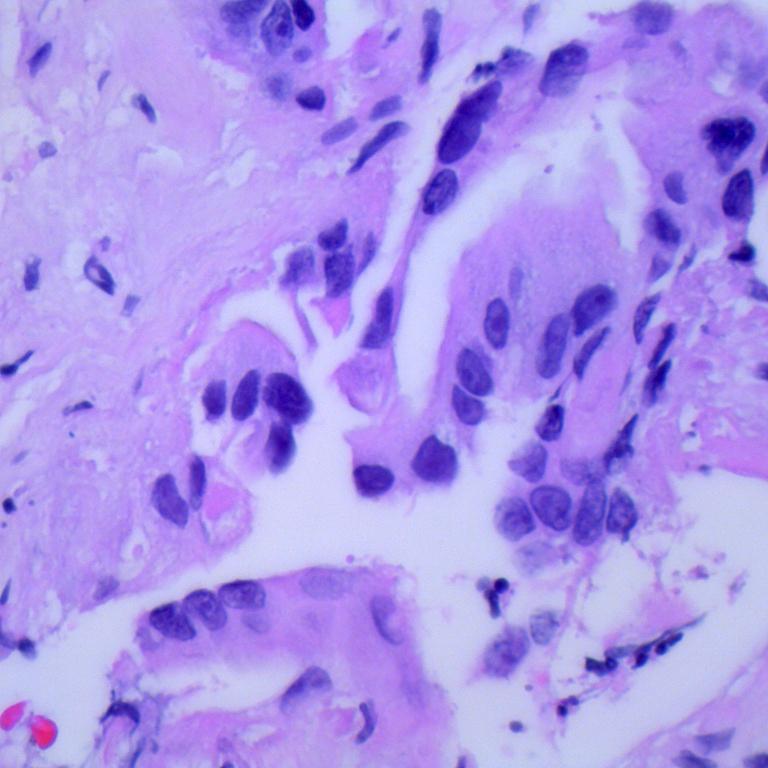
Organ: lung
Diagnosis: adenocarcinomas